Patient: sex M, age 66
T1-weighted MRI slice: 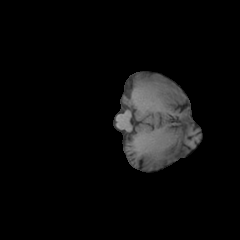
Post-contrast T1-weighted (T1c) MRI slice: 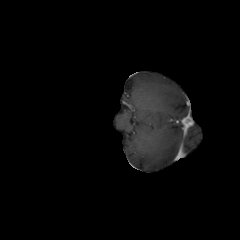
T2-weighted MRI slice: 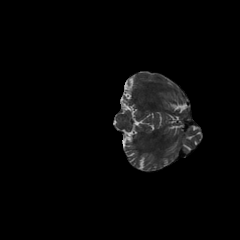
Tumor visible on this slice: no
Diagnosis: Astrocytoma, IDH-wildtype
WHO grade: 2